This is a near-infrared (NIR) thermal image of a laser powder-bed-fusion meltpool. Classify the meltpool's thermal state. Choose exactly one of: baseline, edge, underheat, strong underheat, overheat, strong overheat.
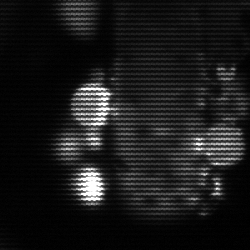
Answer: strong underheat